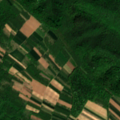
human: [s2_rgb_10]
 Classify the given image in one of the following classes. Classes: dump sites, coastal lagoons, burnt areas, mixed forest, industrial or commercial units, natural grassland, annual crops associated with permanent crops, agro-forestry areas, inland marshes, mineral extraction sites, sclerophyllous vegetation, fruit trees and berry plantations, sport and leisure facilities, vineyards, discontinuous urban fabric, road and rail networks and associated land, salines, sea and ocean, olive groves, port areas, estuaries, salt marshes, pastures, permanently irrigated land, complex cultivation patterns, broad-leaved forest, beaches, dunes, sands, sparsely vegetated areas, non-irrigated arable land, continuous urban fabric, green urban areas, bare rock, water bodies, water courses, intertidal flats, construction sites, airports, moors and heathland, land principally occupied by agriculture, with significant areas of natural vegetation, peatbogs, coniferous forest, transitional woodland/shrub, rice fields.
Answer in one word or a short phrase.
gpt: non-irrigated arable land, land principally occupied by agriculture, with significant areas of natural vegetation, broad-leaved forest